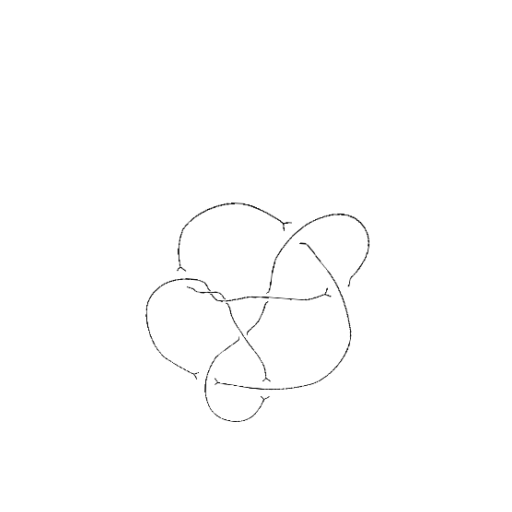
Crossing number: 9